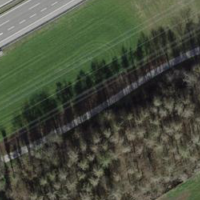
EUNIS habitat code: 57
Species observed at this site:
Cirsium vulgare